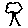
Label: tree